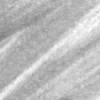
Label: change